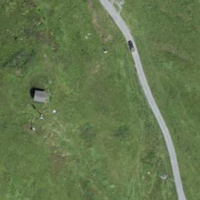
EUNIS habitat code: 23
Species observed at this site:
Arnica montana